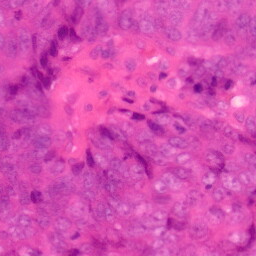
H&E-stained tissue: Colon